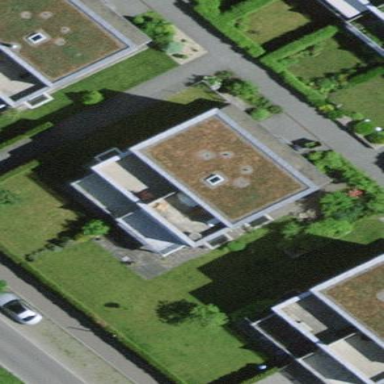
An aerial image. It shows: Semidetached house.